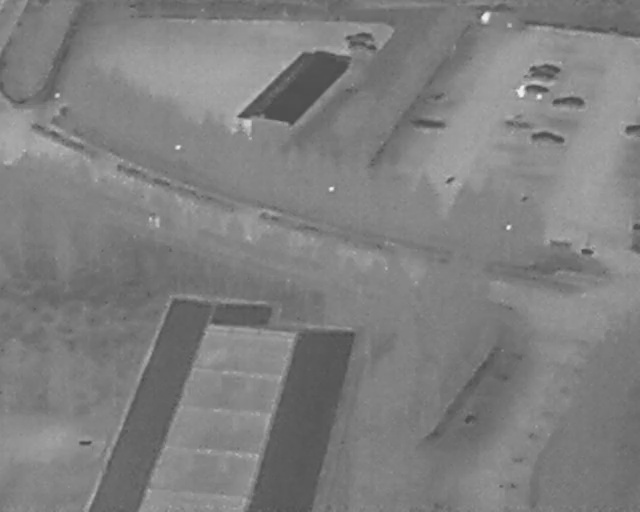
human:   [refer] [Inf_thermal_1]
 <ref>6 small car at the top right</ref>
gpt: <box>[[84, 10, 85, 16, 2], [83, 11, 85, 18, 2], [81, 14, 84, 21, 2], [87, 16, 89, 23, 2], [84, 23, 86, 30, 2], [97, 24, 99, 27, 2]]</box>

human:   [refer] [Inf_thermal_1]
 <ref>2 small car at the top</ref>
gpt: <box>[[55, 4, 56, 10, 2], [55, 6, 57, 12, 2]]</box>